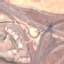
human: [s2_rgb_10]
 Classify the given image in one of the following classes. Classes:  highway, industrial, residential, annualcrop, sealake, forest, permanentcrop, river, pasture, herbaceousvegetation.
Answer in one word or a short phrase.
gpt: Highway